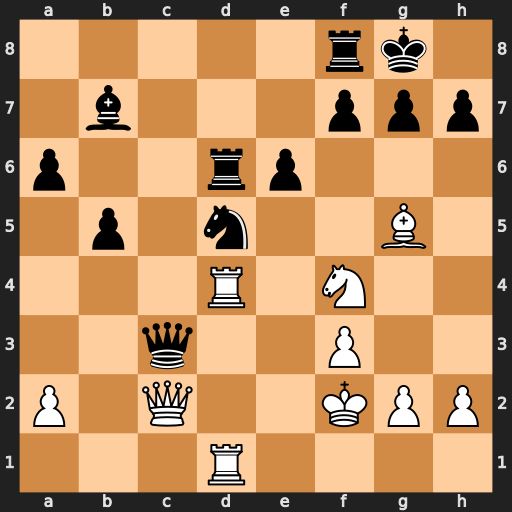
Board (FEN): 5rk1/1b3ppp/p2rp3/1p1n2B1/3R1N2/2q2P2/P1Q2KPP/3R4
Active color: w
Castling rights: -
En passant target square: -
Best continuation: Qxc3 Nxc3 Rxd6 Nxd1+ Rxd1